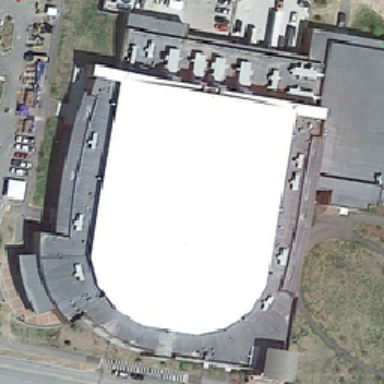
Both roads are surrounded by a large white building .